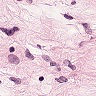
Metastatic tissue present: no